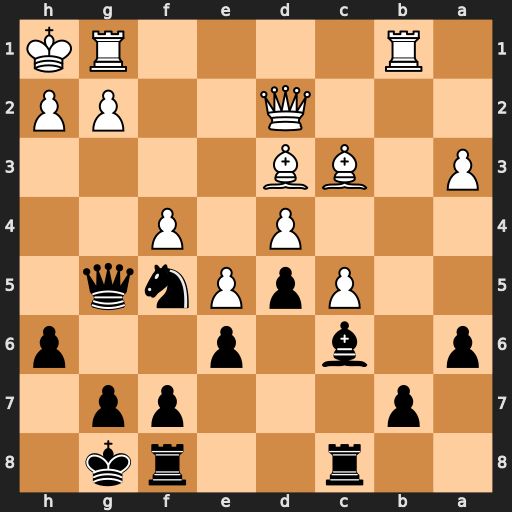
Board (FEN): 2r2rk1/1p3pp1/p1b1p2p/2PpPnq1/3P1P2/P1BB4/3Q2PP/1R4RK
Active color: b
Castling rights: -
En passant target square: -
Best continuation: Ng3+ hxg3 Qh5#